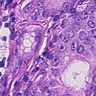
Metastatic tissue present: yes